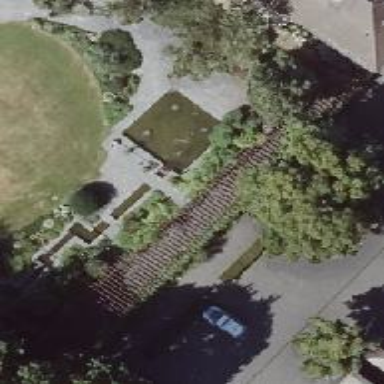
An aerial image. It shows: Fountain.